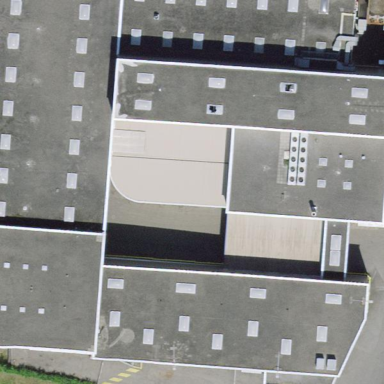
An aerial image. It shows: Industrial building.